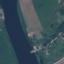
Land use / land cover class: River